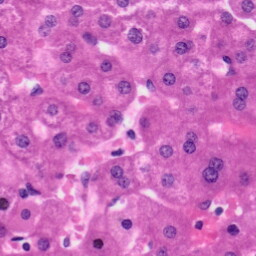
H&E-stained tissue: Liver